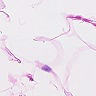
Metastatic tissue present: no